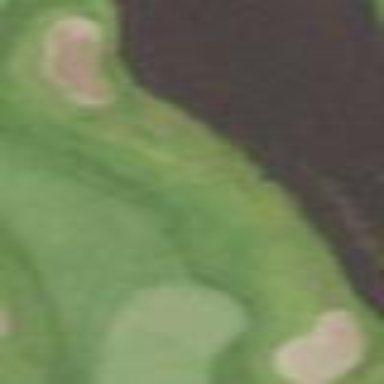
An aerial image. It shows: Golf bunker filled with natural sand.